Question: My C++ application compiles and runs as expected in Netbeans. However, Code Assistance does not recognize terms such as 'cbegin()', 'cend()', 'unordered_set', as evinced by red underscores:

Code assistance does recognize 'end()', however. To no avail, I have tried going to Project -> Properties -> Code Assistance -> C++ Standard -> C++11. What else should I update or configure to let Netbeans Code Assistance recognize these terms?
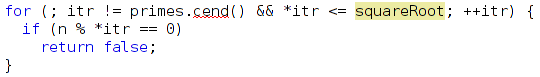
Answer: Make shure you use a Netbeans Version >= 7.2 because the the C++11 support was introduced in this version (<URL>.
If you already have set the C++ standard to C++11 in NB, you can your procject:
1. Selcect your C++ Project --> right click
2. Code Assistance -> Reparse Project
---
I tested the methods with the following code under (using ):
'''
#include <iostream>
#include <list>
int main ()
{
std::list<int> mylist = {5,10,15,20};
std::cout << "mylist contains:";
for (auto it = mylist.cbegin(); it != mylist.cend(); ++it)
std::cout << ' ' << *it;
std::cout << '
';
return 0;
}
'''
With C++ Standard set to default this fails, but with C++11 ('Project Properties -> Build -> C++ Compiler -> C++ Standard = C++11')it works.